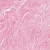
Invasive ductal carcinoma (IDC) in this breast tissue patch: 0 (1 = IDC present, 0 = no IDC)